Field crop: maize
Growth stage: 2
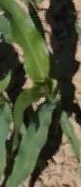
Species: maize